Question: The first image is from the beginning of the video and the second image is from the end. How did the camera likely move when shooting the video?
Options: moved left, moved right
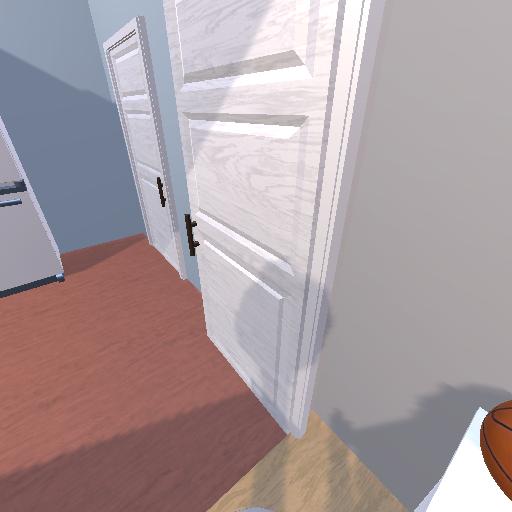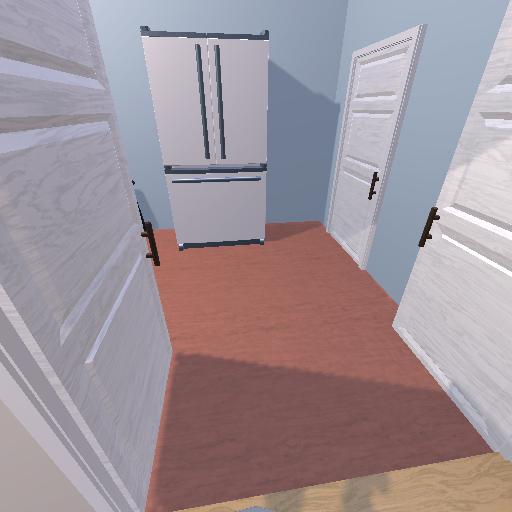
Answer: moved left